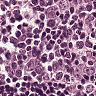
Metastatic tissue present: no